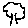
Label: tree